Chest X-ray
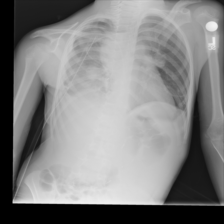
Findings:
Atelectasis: negative
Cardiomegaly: negative
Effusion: positive
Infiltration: negative
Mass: positive
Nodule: negative
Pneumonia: negative
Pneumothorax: positive
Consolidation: negative
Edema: negative
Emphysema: negative
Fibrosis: negative
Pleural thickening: negative
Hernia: negative